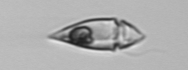
Label: Amphidinium